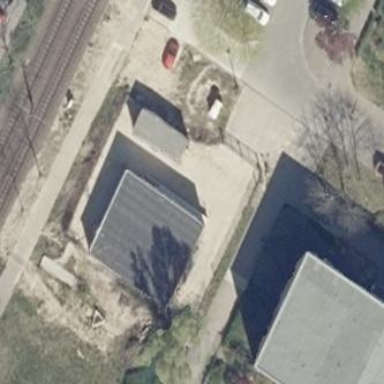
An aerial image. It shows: Service building.